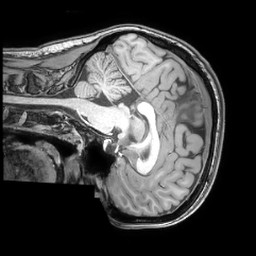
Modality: T1w
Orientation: sagittal
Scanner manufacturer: philips
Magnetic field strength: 3 T
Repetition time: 0.008 s
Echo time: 0.0035 s